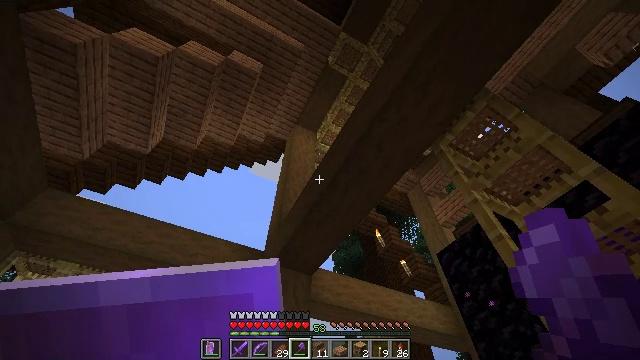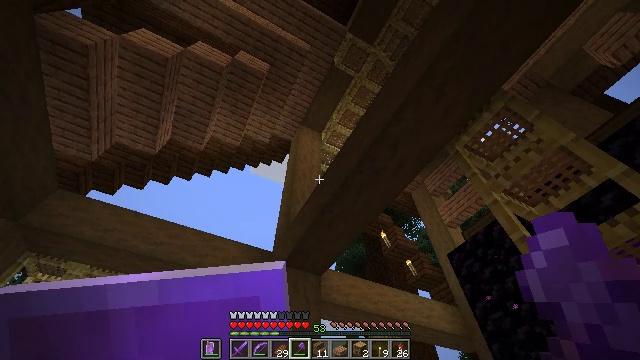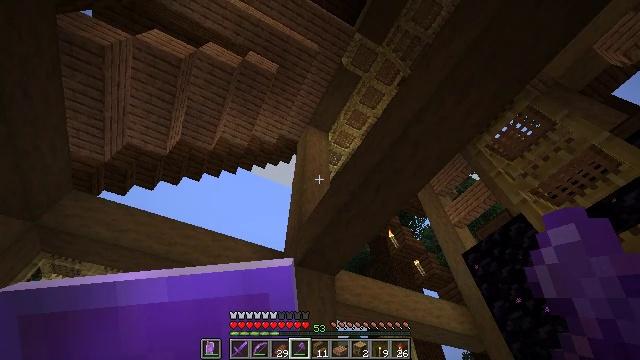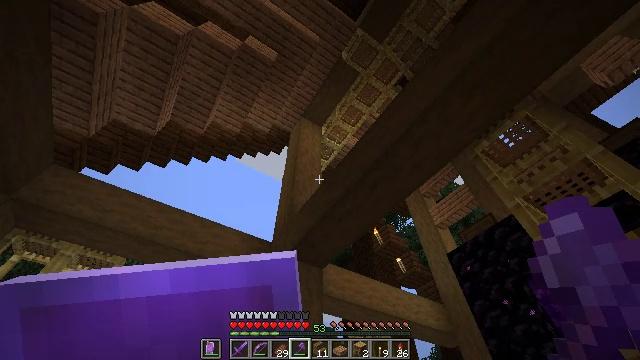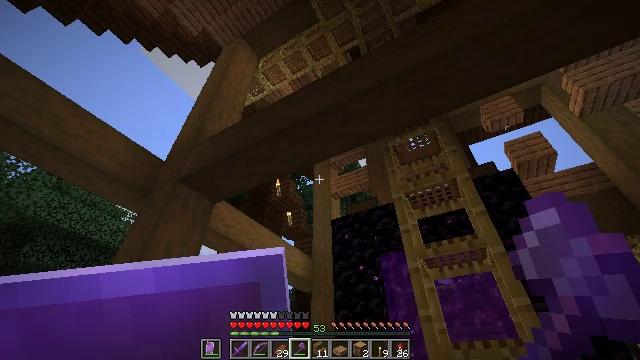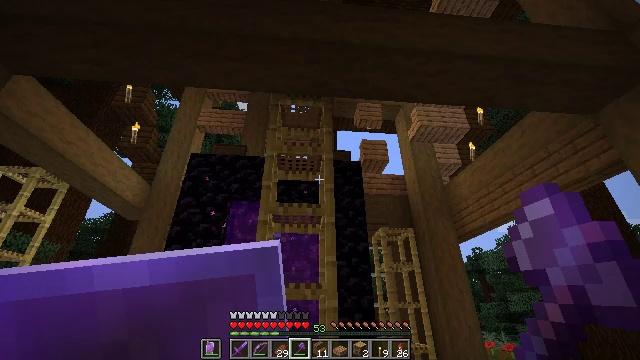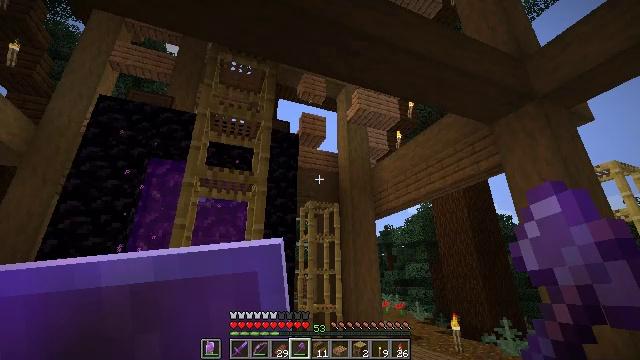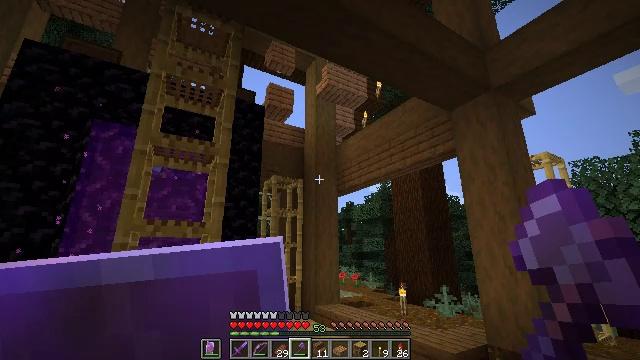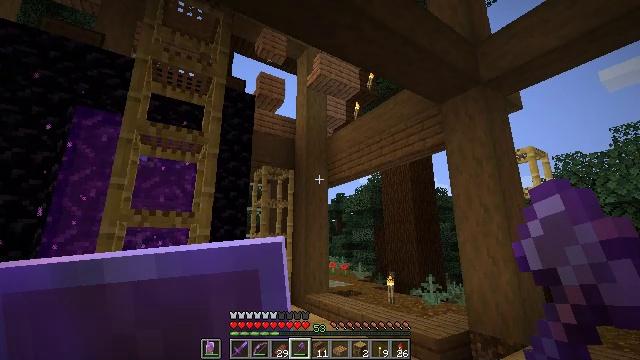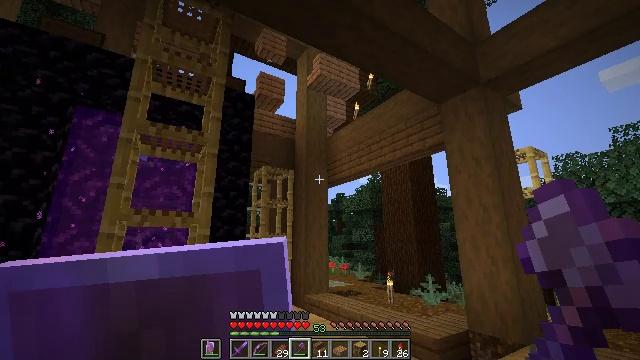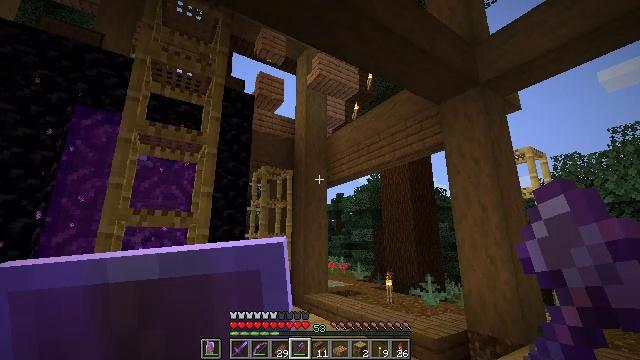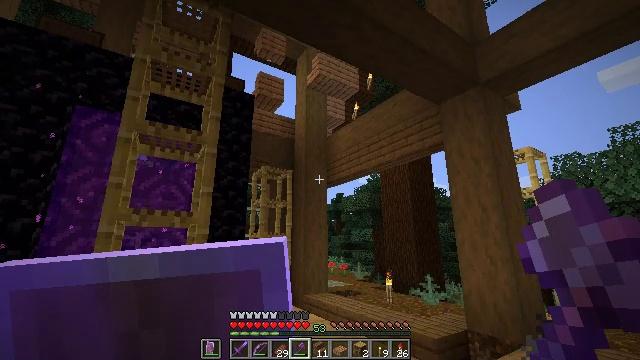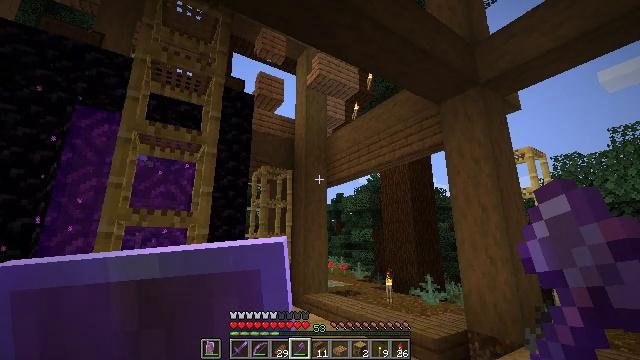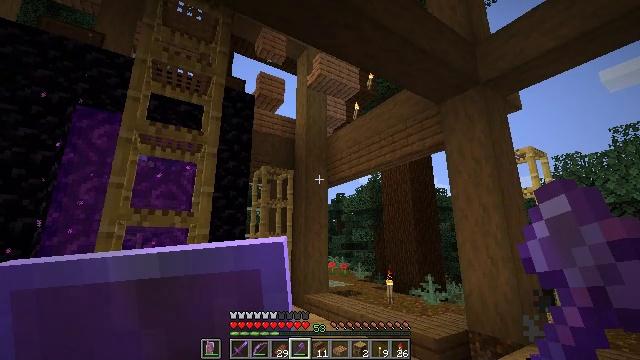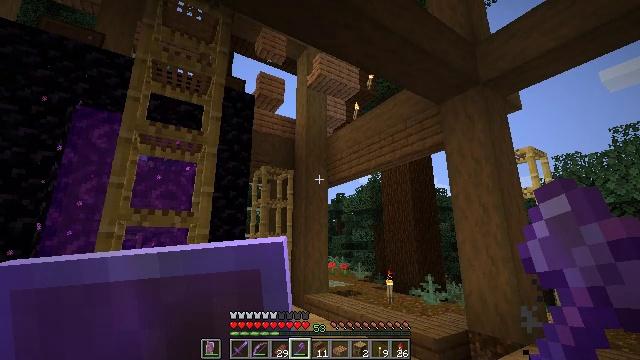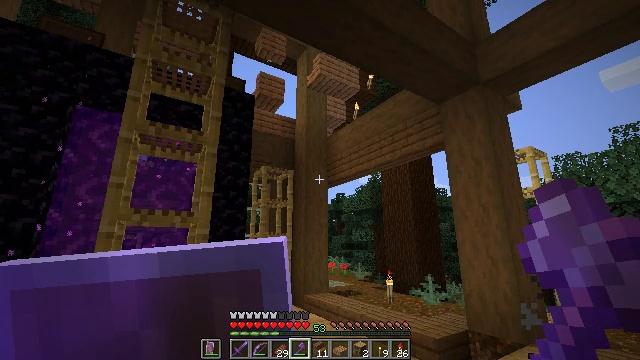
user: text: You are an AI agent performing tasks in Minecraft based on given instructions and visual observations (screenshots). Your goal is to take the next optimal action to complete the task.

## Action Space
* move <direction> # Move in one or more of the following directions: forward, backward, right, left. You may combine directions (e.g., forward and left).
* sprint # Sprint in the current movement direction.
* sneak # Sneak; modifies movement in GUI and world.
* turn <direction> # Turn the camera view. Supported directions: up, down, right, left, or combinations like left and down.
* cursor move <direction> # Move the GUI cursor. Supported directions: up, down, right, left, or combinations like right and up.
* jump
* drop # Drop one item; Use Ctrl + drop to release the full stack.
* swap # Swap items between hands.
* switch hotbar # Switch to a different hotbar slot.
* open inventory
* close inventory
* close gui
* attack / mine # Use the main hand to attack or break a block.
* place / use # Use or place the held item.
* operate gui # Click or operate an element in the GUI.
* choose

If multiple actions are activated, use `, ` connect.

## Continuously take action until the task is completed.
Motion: motion action
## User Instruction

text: Dismantle the scaffolding.
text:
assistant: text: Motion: move left
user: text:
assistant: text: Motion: move left
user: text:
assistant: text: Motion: move left, turn right and down
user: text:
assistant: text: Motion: turn right and down
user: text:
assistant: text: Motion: turn right and down
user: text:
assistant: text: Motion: turn right and down
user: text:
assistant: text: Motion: turn right and down
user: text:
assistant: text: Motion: turn right and down
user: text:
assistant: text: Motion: no_op
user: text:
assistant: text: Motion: no_op
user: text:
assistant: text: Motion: no_op
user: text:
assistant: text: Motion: no_op
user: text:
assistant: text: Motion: no_op
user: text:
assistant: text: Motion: no_op
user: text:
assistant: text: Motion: no_op
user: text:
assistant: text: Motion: no_op
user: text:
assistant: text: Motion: no_op
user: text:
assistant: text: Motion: no_op
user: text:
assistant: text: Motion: no_op
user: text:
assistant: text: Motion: move forward
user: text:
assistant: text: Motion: move forward, turn left and down
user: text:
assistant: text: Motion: move forward, turn down
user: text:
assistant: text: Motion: move forward
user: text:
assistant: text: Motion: move forward
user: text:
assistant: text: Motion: move forward
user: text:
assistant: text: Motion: move forward
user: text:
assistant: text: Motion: move forward
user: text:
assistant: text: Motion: move forward
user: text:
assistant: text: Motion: move forward
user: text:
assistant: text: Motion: move forward